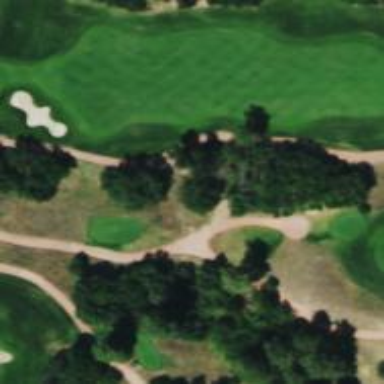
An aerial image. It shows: Path for both road and golf.